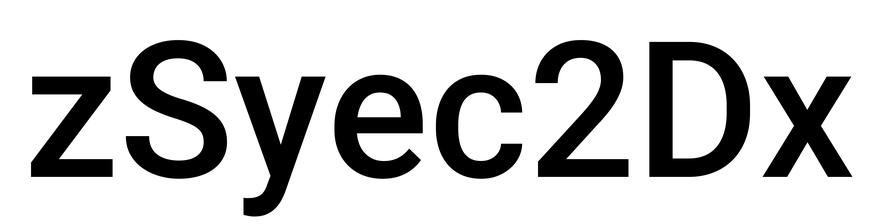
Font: Roboto_Medium